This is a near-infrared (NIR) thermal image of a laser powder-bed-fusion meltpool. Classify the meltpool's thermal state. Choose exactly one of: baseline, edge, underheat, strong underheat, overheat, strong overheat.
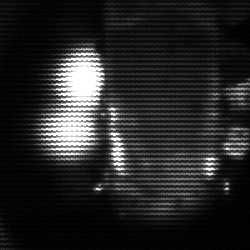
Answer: strong underheat